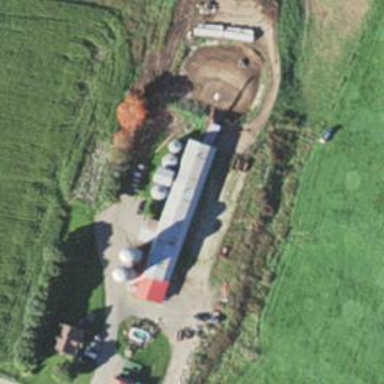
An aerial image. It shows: Silo.